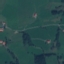
Land use / land cover: Pasture